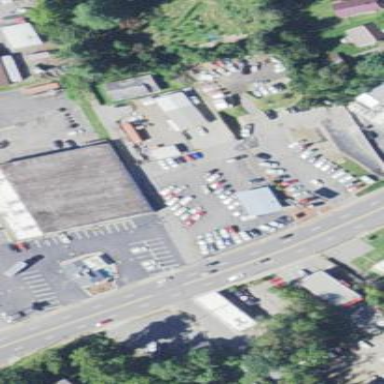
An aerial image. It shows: Building with bowling alley inside.